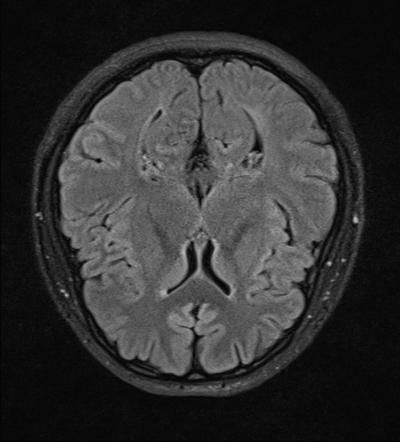
Label: notumor